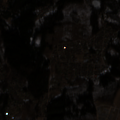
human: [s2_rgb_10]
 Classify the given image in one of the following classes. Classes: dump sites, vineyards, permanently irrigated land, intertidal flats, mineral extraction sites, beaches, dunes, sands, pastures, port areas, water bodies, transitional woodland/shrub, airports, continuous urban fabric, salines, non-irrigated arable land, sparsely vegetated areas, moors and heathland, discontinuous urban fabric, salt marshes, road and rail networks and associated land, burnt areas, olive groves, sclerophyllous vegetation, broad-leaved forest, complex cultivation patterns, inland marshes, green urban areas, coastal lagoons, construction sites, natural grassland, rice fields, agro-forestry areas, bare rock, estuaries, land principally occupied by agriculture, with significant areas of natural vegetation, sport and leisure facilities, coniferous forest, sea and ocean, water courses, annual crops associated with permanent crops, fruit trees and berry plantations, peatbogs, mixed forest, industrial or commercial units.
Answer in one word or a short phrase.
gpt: complex cultivation patterns, coniferous forest, mixed forest